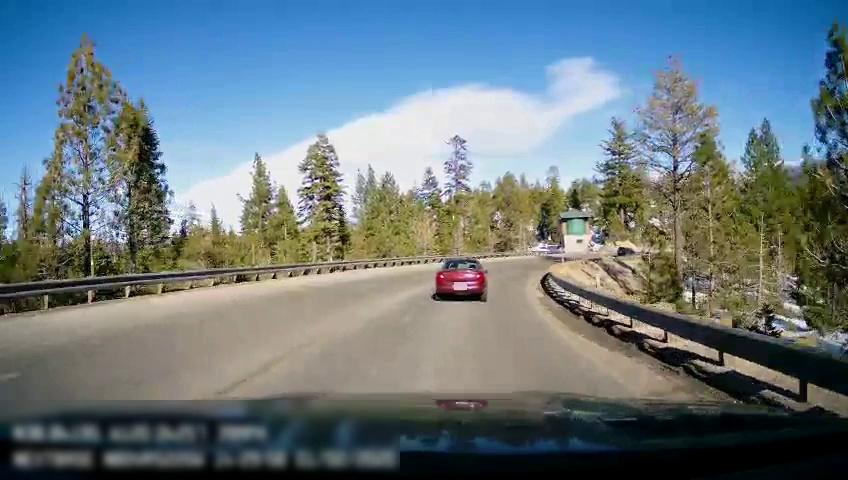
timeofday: Day
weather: Sunny
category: Drivable Space
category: Vehicles | Car
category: Vehicles | SUV
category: Lanes | Opposite Lane
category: Lanes | Current Lane